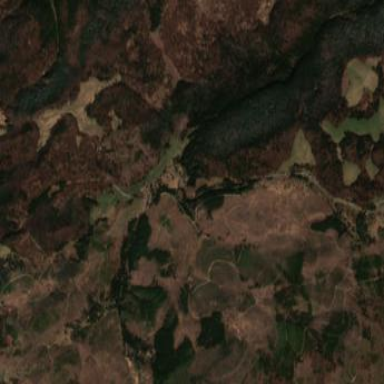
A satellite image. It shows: Clearcut area with scrub vegetation.